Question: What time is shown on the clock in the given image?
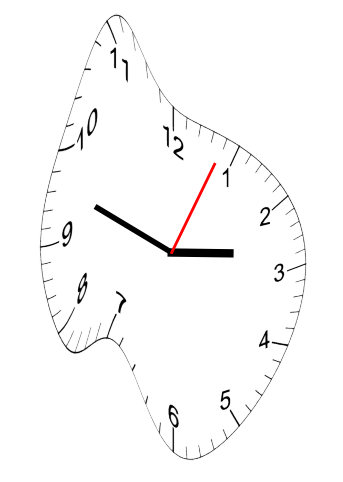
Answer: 02:48:04